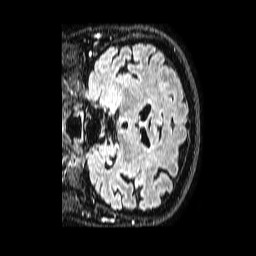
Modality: FLAIR
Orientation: coronal
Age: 64
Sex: female
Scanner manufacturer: philips
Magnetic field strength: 1.5 T
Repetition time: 4.8 s
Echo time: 0.3 s